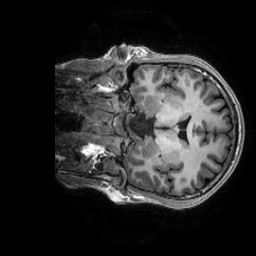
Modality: T1w
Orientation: coronal
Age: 31
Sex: male
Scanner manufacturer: ge
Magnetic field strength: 3 T
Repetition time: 0.0073 s
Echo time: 0.003 s